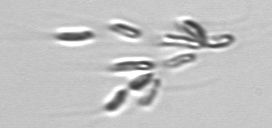
Label: Dinobryon